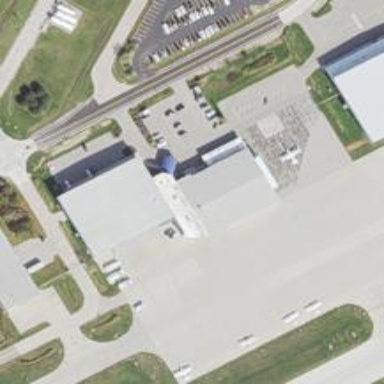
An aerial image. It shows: Building that is hangar at the airport.